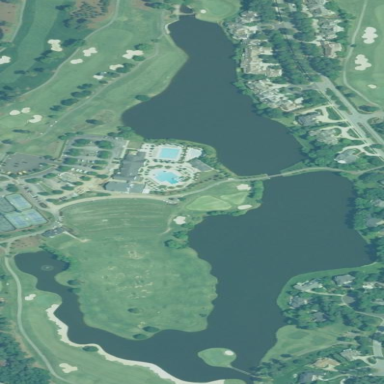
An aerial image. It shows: Scenic view of water hazard on golf course. The natural water feature adds beauty to the landscape.